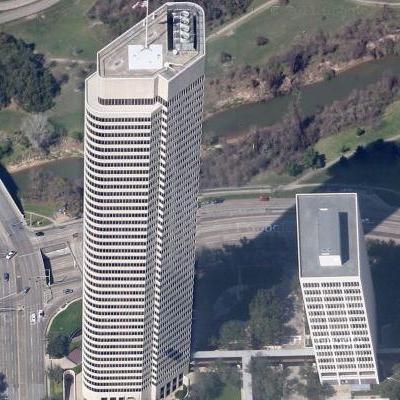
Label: cIndustry